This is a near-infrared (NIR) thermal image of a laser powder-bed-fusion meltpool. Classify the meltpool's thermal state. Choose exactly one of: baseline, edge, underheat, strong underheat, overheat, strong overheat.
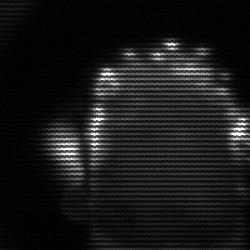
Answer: baseline